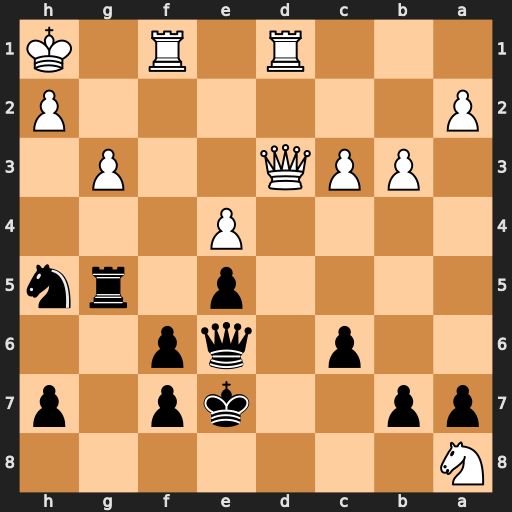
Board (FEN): N7/pp2kp1p/2p1qp2/4p1rn/4P3/1PPQ2P1/P6P/3R1R1K
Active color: b
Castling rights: -
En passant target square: -
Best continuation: Nxg3+ Qxg3 Rxg3